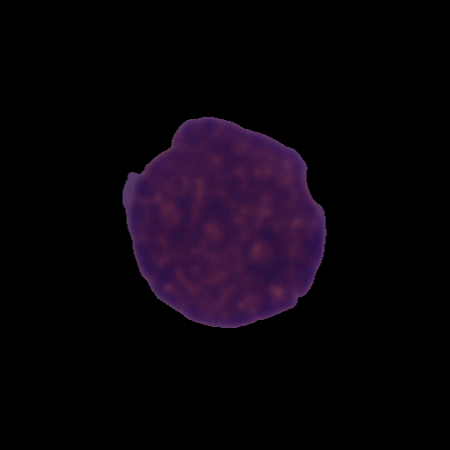
Label: cancer